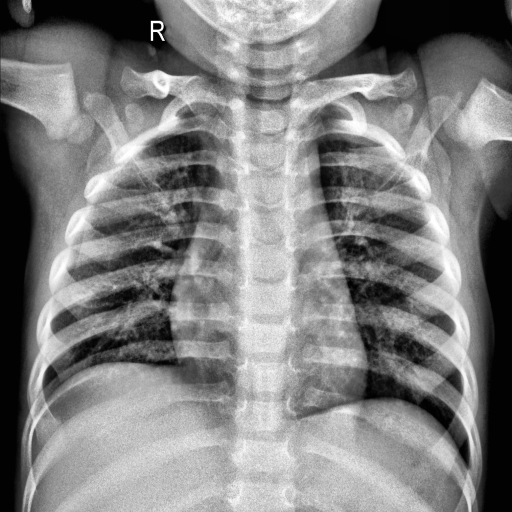
Finding: NORMAL